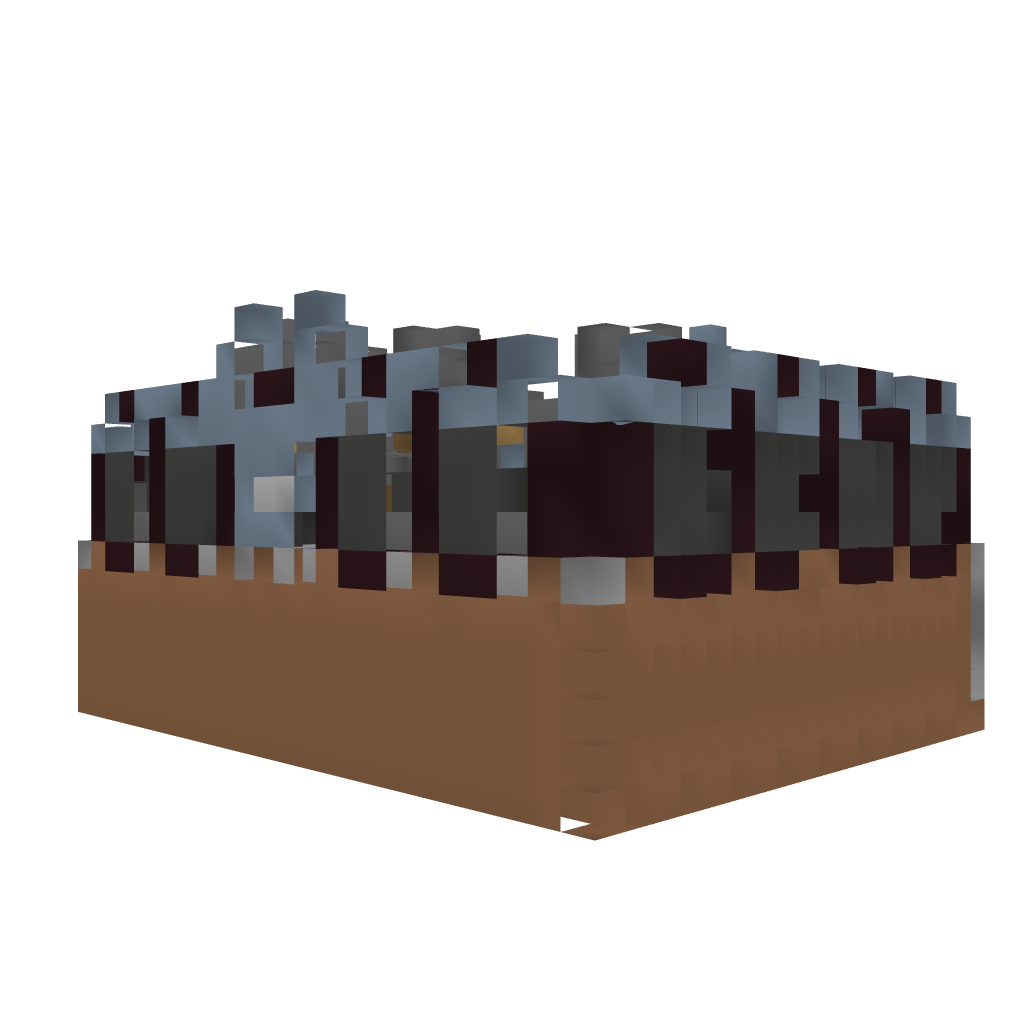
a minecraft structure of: Evil Park